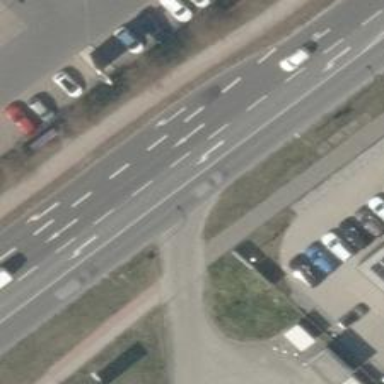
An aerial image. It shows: Road with "give way" sign.